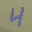
Label: 4